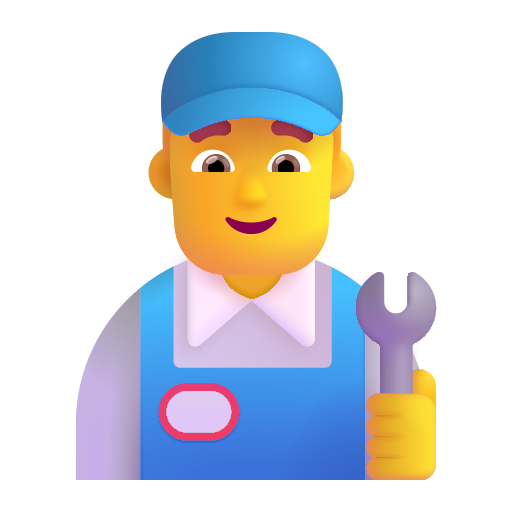
man mechanic color default